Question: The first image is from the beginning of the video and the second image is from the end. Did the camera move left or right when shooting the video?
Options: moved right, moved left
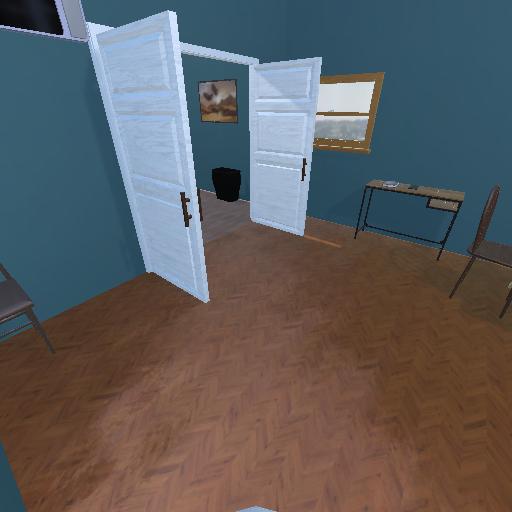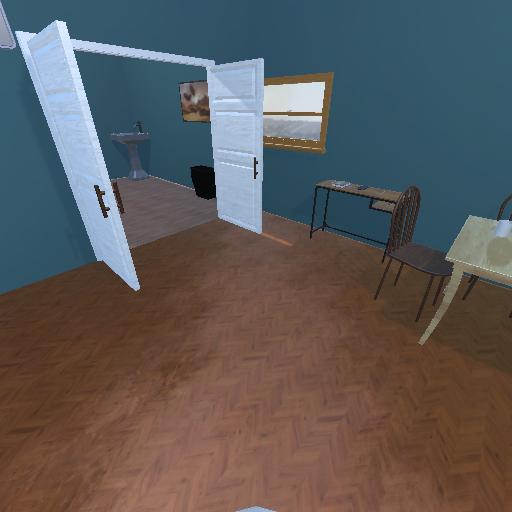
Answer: moved right